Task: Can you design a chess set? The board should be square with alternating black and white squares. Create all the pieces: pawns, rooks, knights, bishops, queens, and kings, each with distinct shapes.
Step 4695:
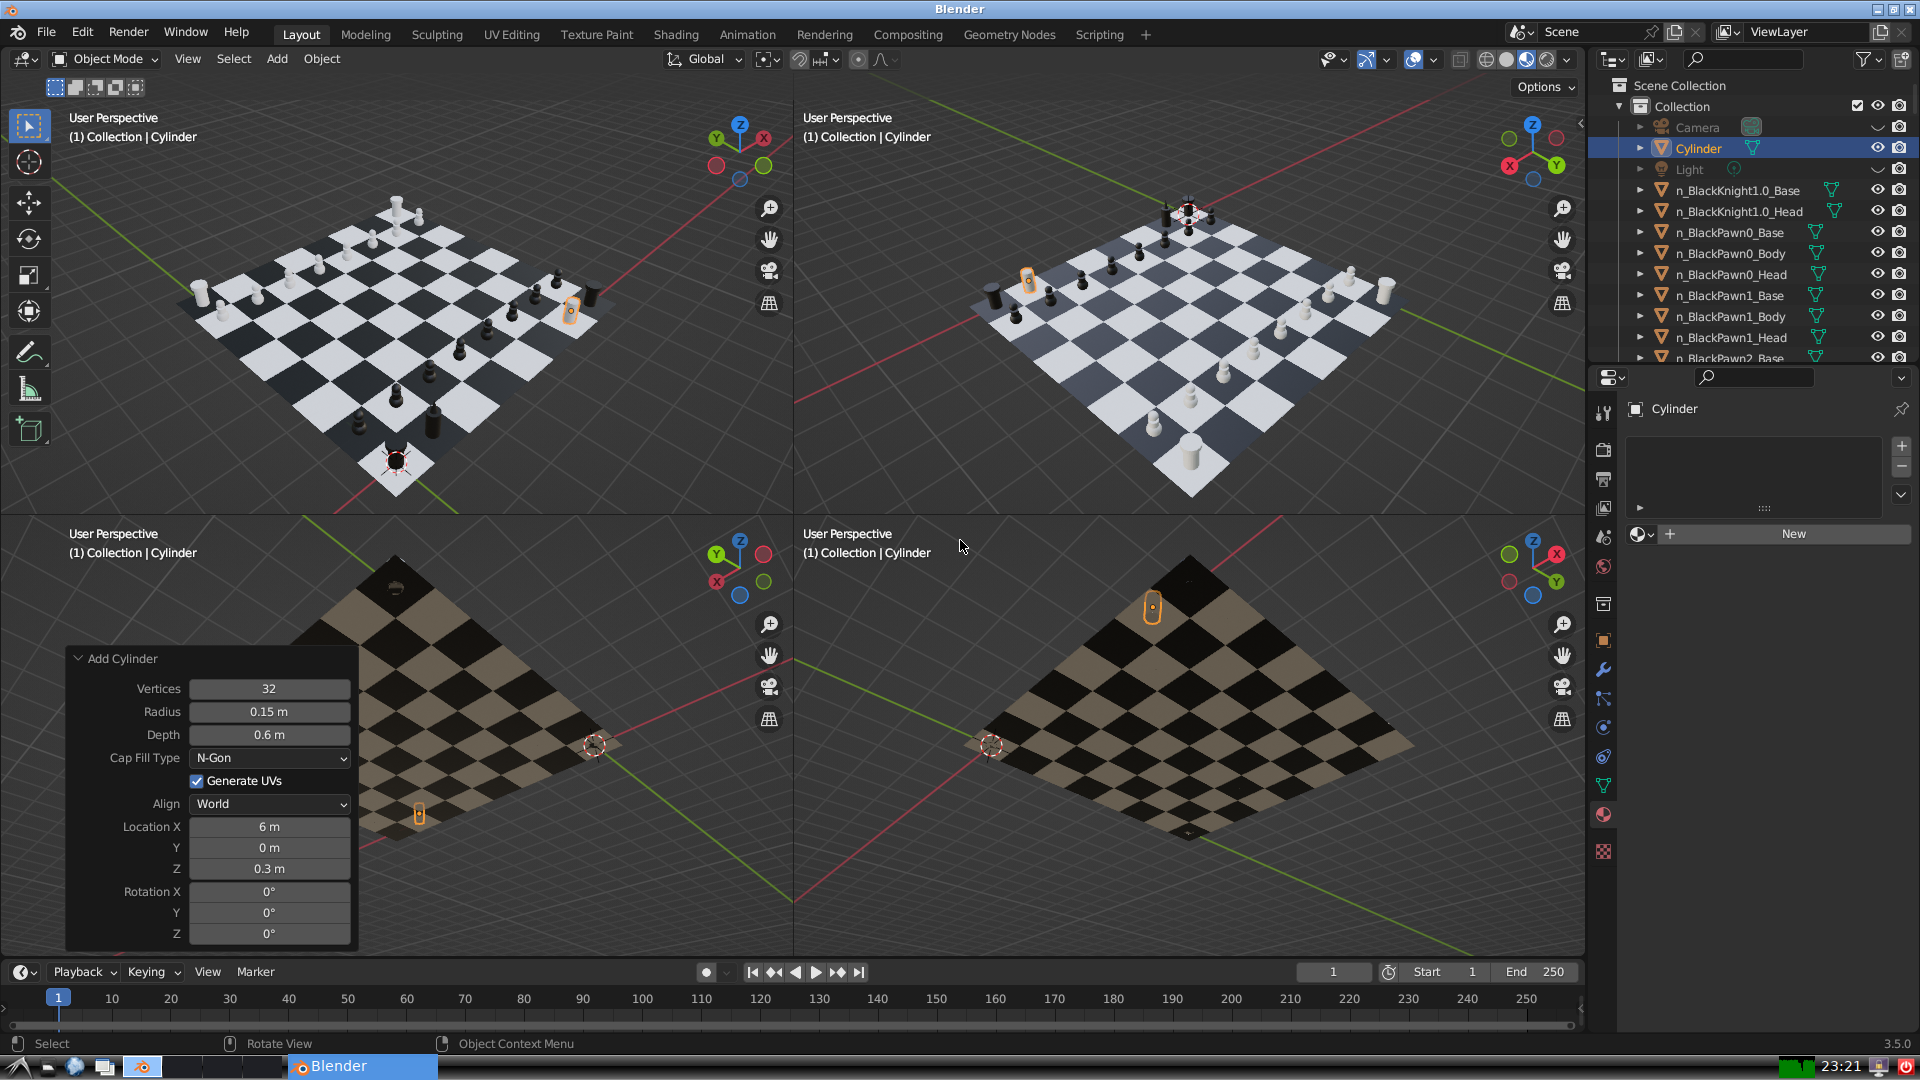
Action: {"key_press": ['Ctrl, Home']}